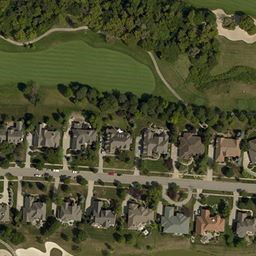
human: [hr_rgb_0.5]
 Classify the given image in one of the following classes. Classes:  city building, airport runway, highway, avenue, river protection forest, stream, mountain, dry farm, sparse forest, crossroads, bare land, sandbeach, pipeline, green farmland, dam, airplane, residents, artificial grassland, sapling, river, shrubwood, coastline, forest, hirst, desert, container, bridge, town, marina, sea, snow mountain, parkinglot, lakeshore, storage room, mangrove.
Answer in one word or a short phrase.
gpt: town